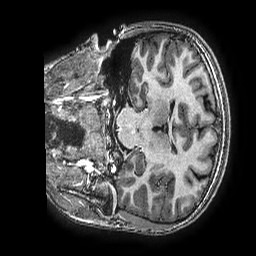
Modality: T1w
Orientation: coronal
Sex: female
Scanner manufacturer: ge
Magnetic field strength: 3 T
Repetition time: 0.00766 s
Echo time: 0.003476 s